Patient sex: M
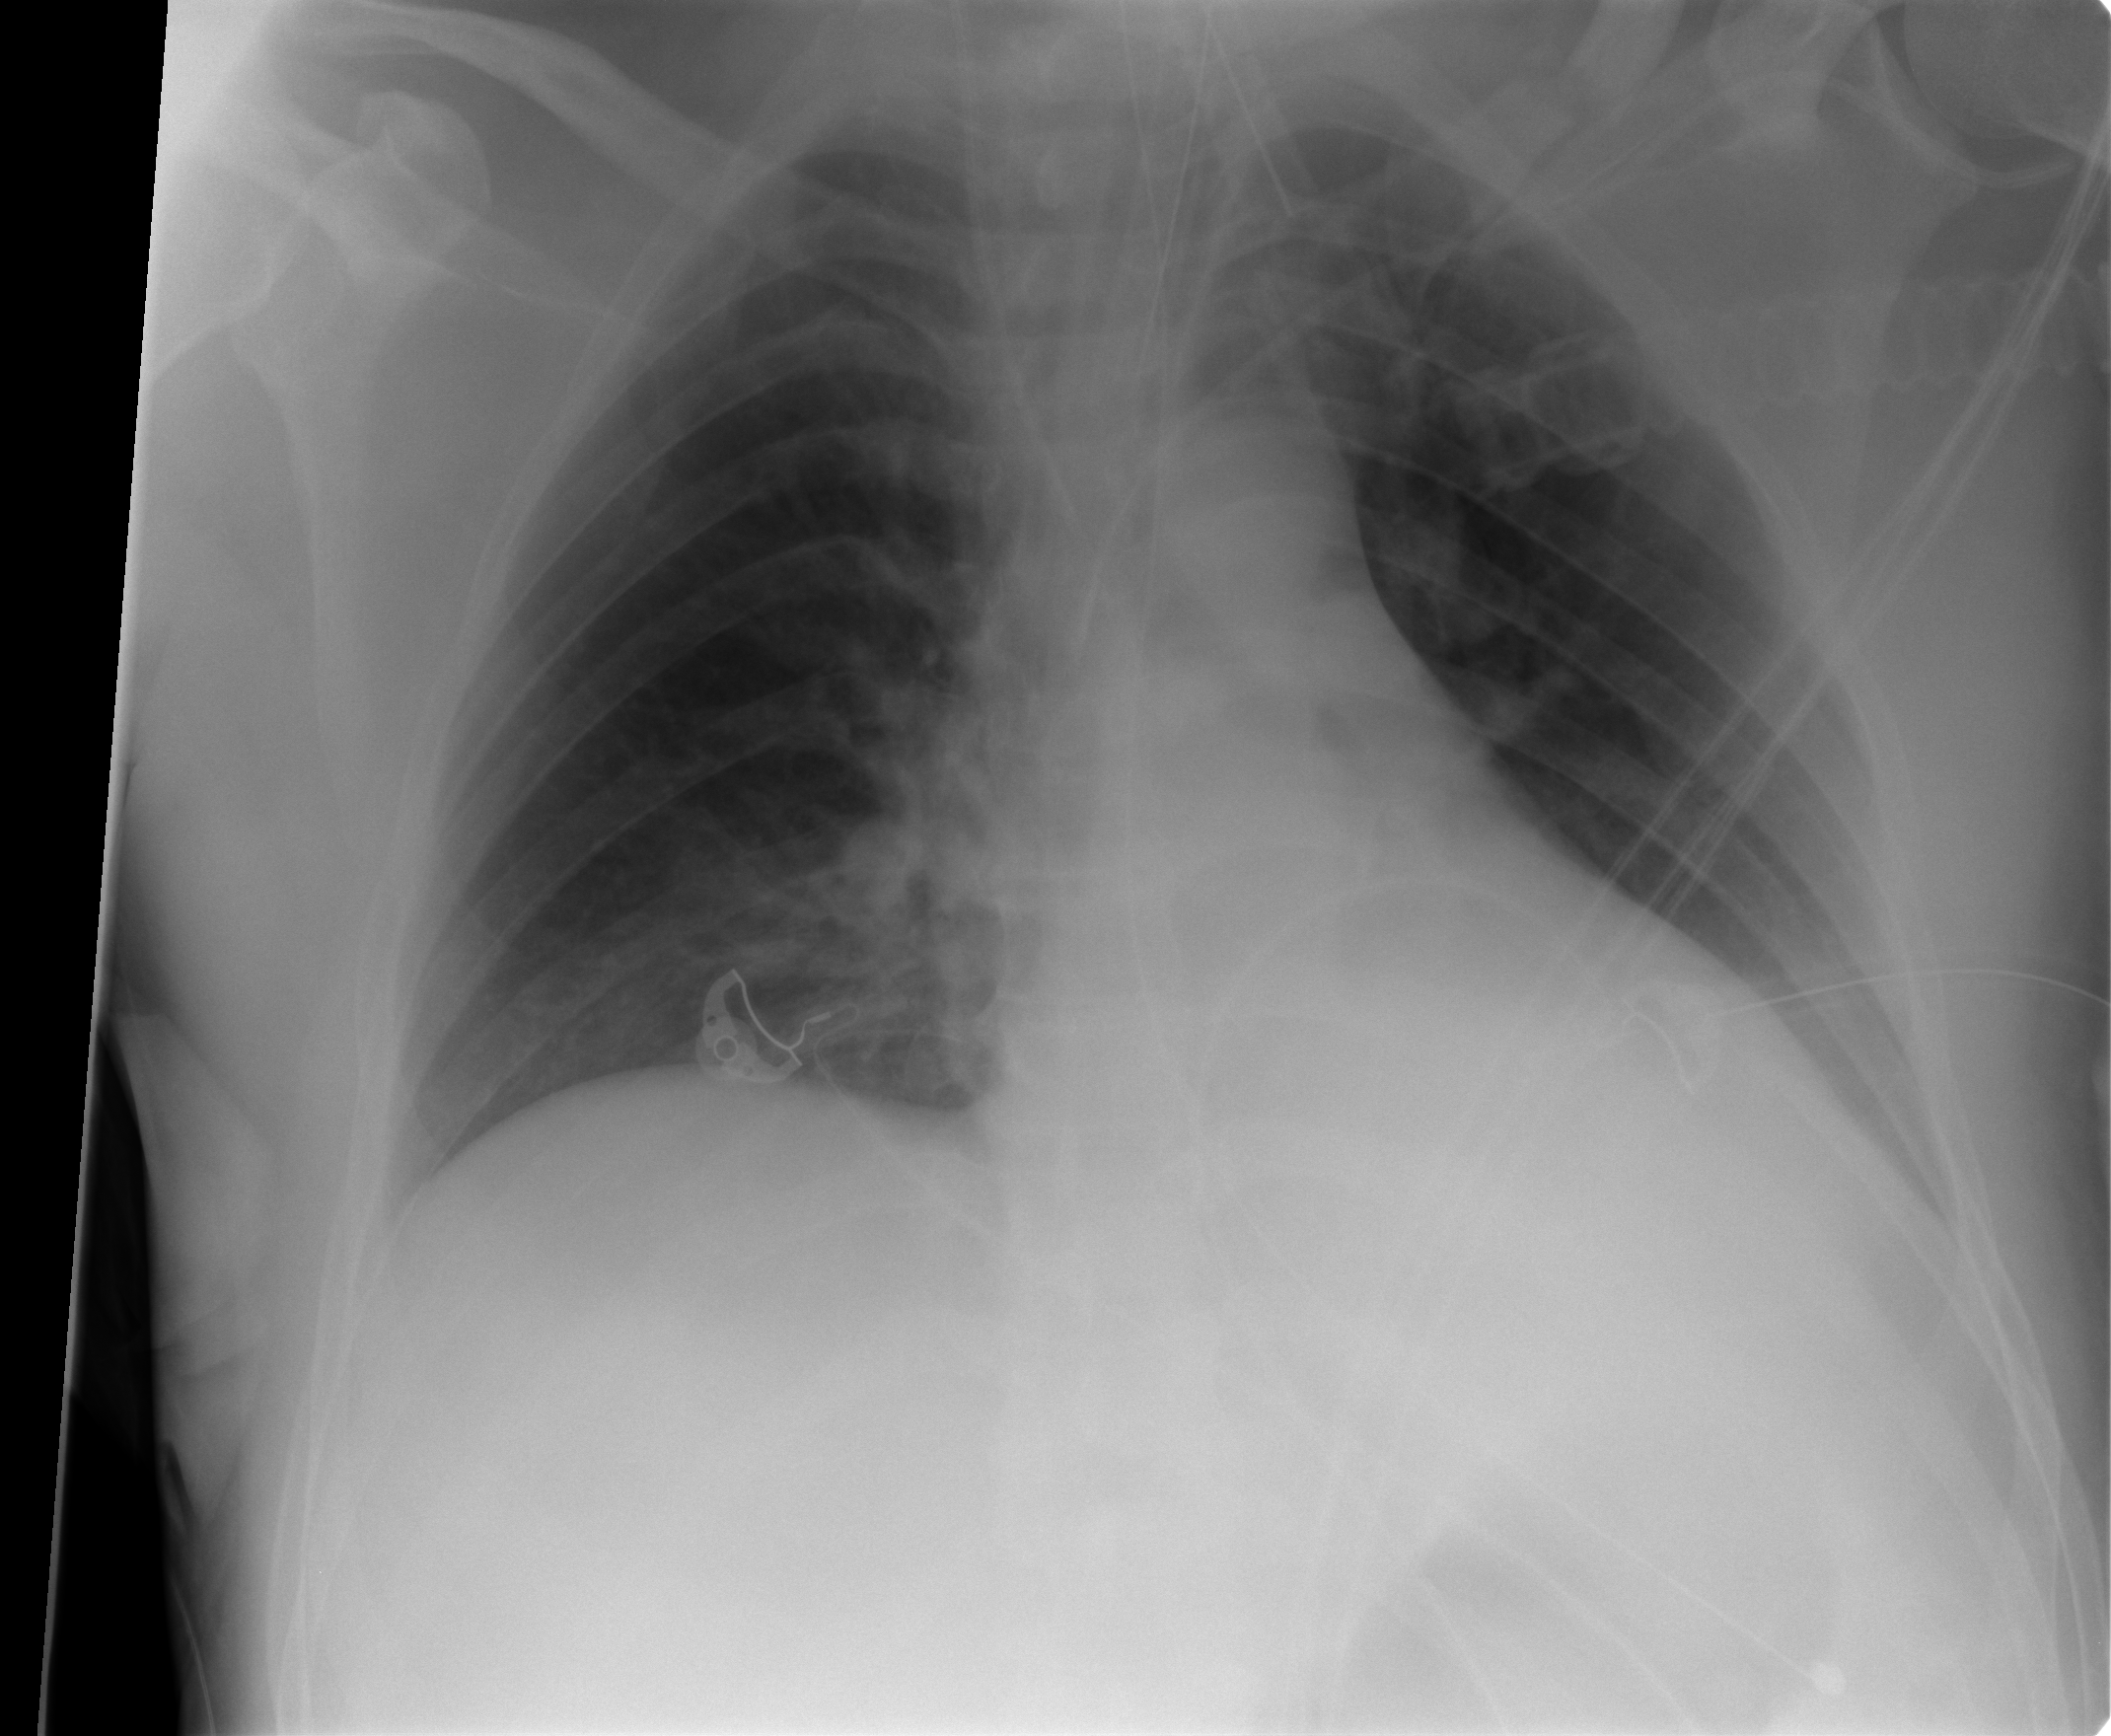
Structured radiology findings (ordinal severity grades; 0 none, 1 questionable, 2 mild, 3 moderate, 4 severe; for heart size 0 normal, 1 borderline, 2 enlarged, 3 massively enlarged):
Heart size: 0
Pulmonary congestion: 0
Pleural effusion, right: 0
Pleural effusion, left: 1
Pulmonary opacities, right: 0
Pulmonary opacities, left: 0
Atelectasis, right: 2
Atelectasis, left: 0